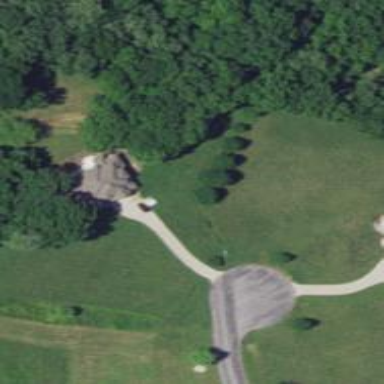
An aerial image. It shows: Driveway leading to service road.